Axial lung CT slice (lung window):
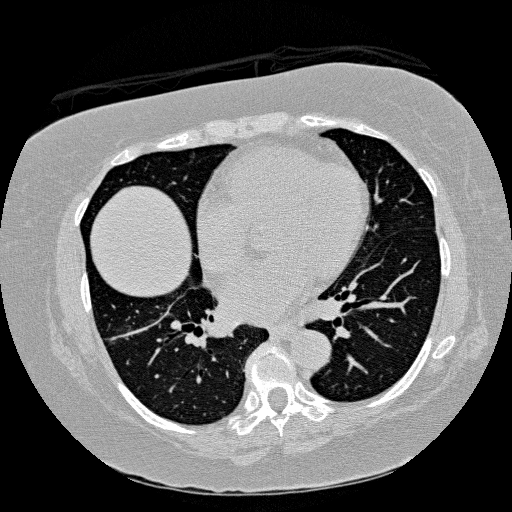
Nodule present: no